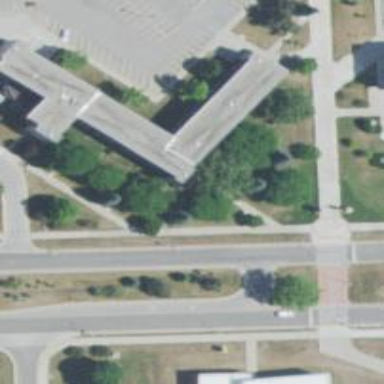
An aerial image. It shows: Dormitory building.